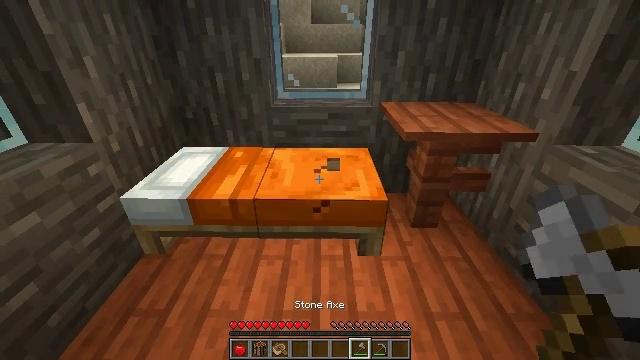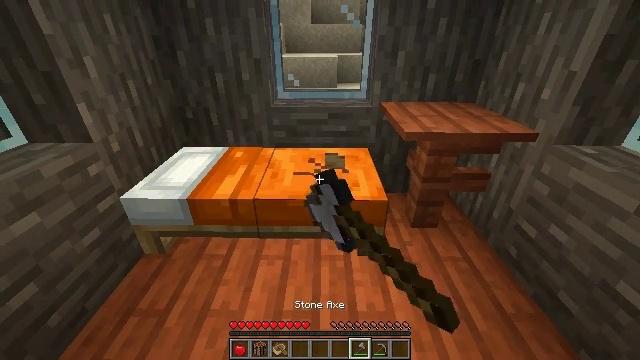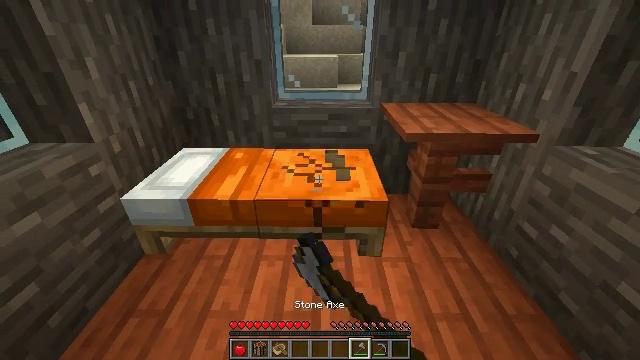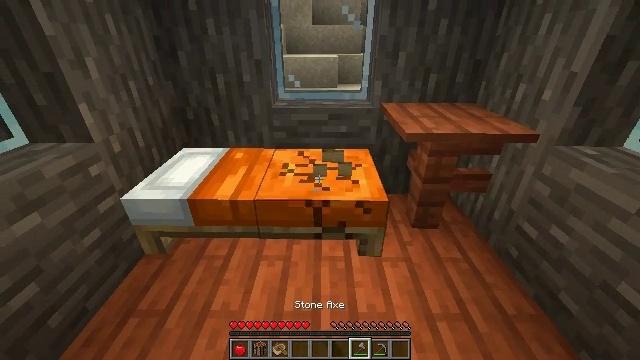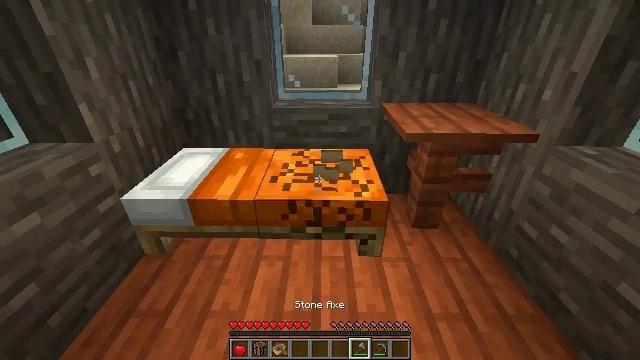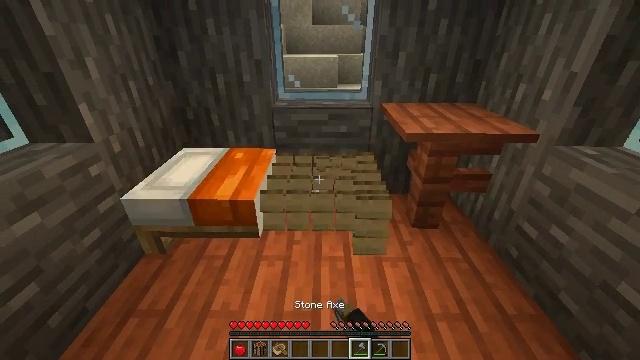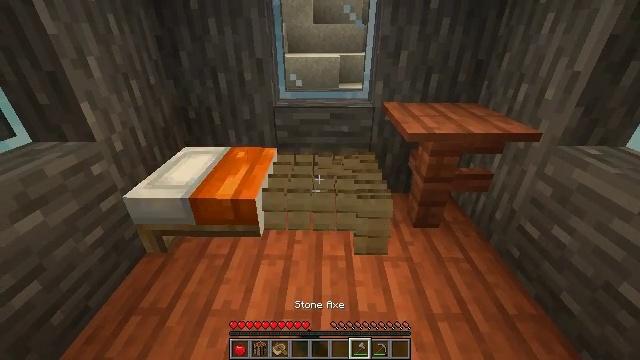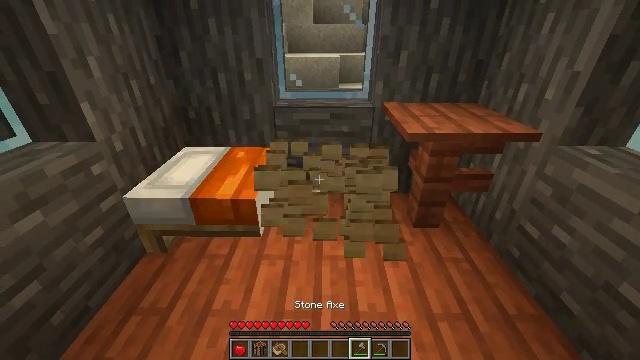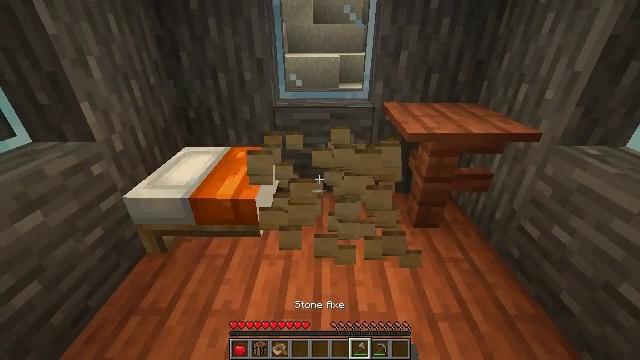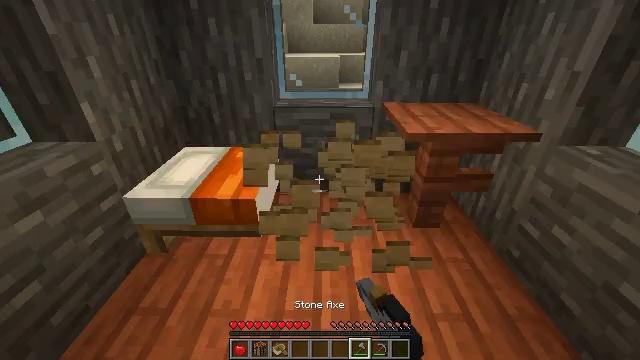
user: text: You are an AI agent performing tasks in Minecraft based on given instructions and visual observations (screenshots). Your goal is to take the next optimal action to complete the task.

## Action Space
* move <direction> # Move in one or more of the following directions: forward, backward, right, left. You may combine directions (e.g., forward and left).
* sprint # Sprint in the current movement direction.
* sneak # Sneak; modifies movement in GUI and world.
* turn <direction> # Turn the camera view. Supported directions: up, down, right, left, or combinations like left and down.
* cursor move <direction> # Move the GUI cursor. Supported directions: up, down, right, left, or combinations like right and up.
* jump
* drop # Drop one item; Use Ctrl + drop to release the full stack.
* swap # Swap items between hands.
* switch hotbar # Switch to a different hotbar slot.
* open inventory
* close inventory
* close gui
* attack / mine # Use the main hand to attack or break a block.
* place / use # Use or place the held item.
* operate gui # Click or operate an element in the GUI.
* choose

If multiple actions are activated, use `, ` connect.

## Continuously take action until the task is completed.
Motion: motion action
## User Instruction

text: Mine the orange bed.
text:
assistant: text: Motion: attack / mine
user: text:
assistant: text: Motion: attack / mine
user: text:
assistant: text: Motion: attack / mine
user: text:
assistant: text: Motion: attack / mine
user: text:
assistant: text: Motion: attack / mine
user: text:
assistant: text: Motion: attack / mine
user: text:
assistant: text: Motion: attack / mine
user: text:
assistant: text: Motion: attack / mine
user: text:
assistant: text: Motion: attack / mine
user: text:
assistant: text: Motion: attack / mine